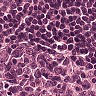
Metastatic tissue present: no